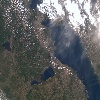
Label: land